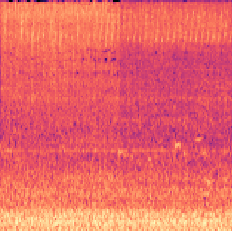
Sound class: Helicopter